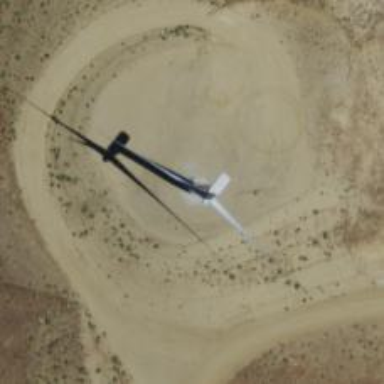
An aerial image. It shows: Wind generator in the form of horizontal axis wind turbine.